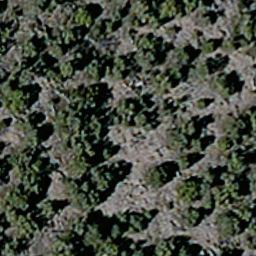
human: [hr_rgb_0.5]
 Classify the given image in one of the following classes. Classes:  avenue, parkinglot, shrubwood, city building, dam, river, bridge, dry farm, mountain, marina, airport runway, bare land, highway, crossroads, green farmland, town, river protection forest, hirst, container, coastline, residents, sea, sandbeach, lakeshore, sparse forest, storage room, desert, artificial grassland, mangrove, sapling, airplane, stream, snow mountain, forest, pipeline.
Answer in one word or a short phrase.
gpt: sparse forest